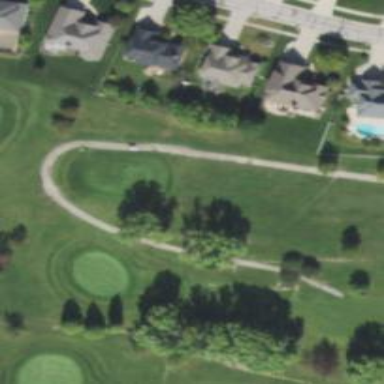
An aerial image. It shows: Path used for both walking and golf.